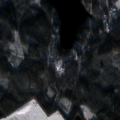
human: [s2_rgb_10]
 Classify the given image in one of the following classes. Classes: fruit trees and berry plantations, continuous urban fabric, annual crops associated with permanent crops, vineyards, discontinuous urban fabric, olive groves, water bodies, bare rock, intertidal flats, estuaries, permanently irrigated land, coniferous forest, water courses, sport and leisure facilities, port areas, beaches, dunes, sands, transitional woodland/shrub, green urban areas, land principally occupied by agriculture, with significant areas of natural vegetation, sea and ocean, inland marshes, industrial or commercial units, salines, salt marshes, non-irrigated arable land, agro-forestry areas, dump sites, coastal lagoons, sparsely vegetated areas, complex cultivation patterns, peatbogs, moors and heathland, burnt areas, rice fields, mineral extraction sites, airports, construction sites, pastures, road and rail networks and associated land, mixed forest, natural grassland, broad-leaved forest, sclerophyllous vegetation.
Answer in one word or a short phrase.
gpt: coniferous forest, mixed forest, transitional woodland/shrub, peatbogs, water bodies